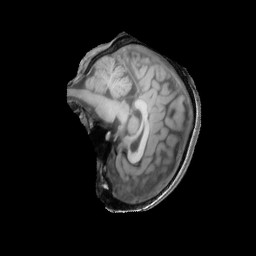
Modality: T1w
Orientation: sagittal
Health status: ill
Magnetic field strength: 3 T